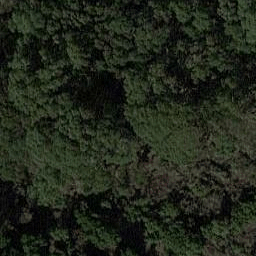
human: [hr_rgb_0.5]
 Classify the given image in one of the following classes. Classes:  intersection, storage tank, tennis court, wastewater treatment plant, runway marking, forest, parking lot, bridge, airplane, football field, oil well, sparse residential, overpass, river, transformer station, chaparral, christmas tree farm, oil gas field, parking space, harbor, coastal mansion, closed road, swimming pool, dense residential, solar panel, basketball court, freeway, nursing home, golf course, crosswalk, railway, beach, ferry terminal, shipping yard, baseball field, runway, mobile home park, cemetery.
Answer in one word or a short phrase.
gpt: forest